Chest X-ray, AP view. Patient: 8 years old, sex M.
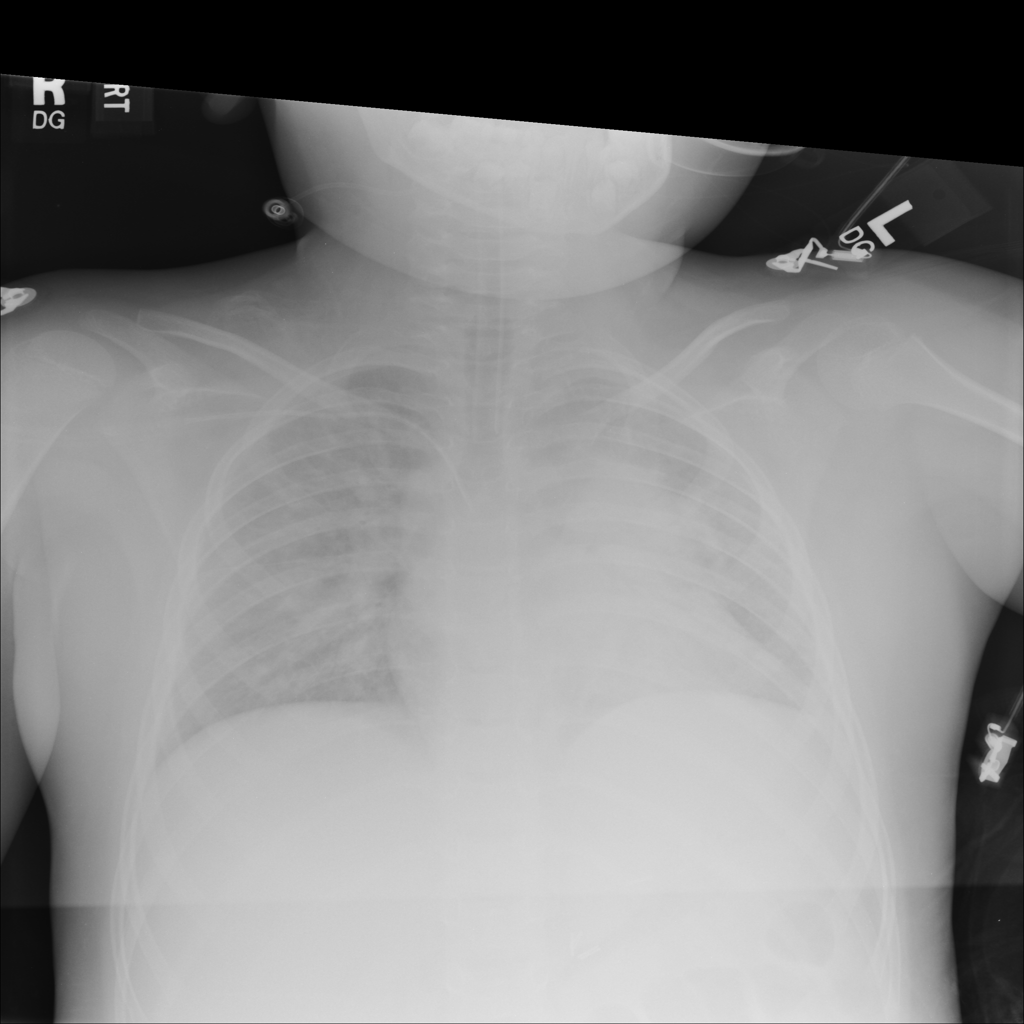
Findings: Infiltration